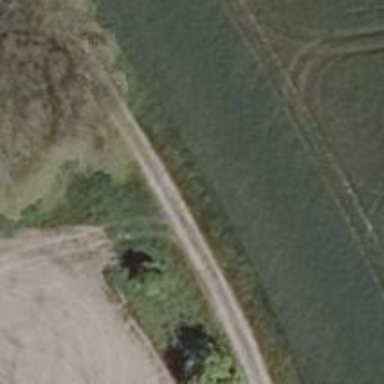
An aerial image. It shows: Track road with grade3 tracktype.